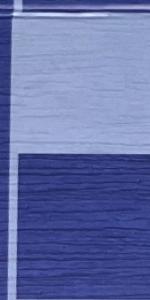
Label: Empty